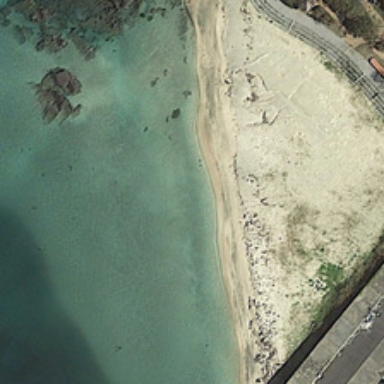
Yellow beach are between a piece of ocean and a road .